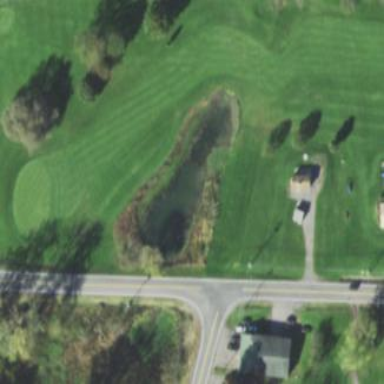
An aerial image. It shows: Water hazard on golf course. The hazard is natural water feature.